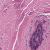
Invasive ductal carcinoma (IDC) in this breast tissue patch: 0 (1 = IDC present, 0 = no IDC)